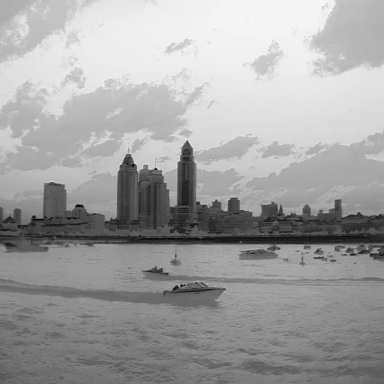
There are three objects shown in the infrared image, including a warship, and two canoes.